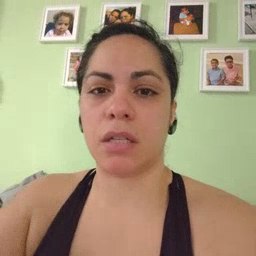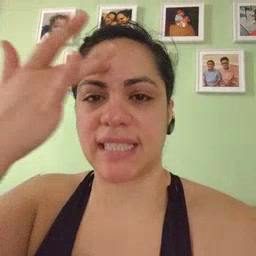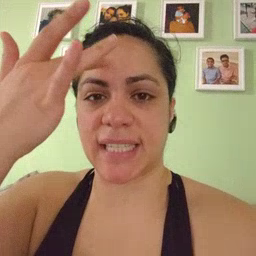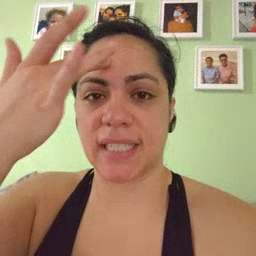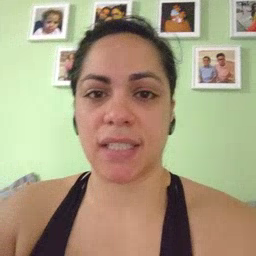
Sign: sick